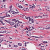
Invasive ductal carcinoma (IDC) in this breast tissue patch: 1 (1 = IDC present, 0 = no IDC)